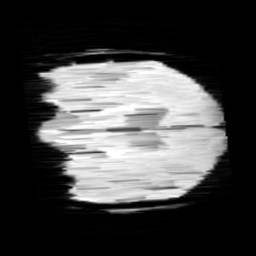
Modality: minIP
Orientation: coronal
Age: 10
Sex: male
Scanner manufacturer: siemens
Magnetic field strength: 3 T
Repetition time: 0.027 s
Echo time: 0.02 s